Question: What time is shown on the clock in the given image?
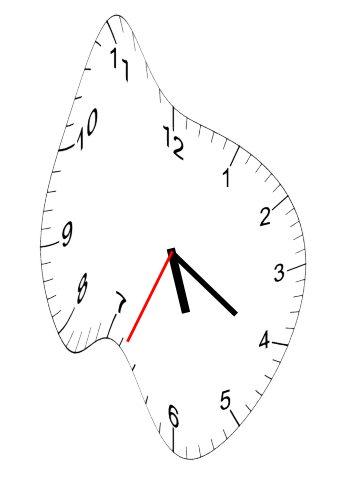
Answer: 05:20:34